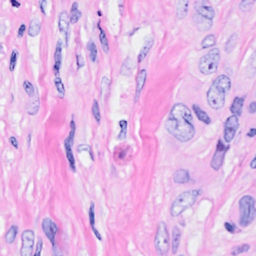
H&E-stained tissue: Breast